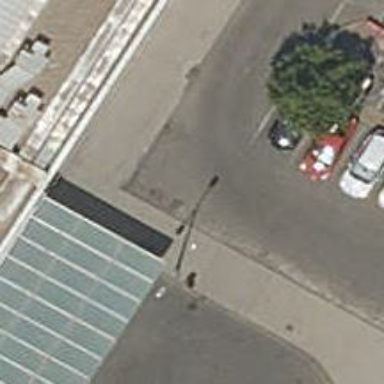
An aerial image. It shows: Parking aisle designated as service road.